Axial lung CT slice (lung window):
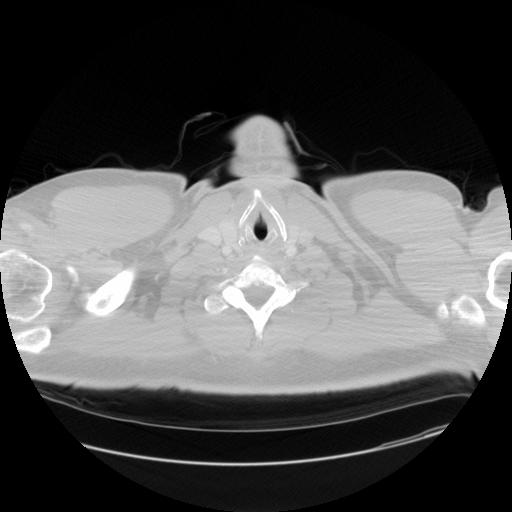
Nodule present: no